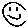
Label: smiley face